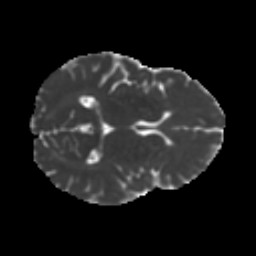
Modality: MD
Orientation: axial
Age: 36
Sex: female
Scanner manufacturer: ge
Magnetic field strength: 3 T
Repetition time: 7.8 s
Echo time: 0.0606 s